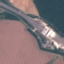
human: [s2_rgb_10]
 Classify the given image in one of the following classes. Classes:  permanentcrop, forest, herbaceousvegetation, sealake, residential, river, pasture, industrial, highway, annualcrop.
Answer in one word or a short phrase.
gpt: Highway